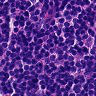
Metastatic tissue present: no